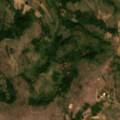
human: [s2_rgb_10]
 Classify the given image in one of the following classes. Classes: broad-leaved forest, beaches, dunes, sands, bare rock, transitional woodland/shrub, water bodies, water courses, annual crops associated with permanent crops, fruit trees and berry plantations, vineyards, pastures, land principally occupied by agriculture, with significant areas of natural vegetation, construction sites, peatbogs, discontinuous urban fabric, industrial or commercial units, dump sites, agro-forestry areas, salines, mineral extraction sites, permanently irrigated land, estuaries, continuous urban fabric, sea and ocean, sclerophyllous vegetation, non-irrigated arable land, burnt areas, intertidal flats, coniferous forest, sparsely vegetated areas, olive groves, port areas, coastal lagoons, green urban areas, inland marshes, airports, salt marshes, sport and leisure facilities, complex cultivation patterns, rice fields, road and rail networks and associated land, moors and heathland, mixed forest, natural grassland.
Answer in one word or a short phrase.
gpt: non-irrigated arable land, pastures, complex cultivation patterns, land principally occupied by agriculture, with significant areas of natural vegetation